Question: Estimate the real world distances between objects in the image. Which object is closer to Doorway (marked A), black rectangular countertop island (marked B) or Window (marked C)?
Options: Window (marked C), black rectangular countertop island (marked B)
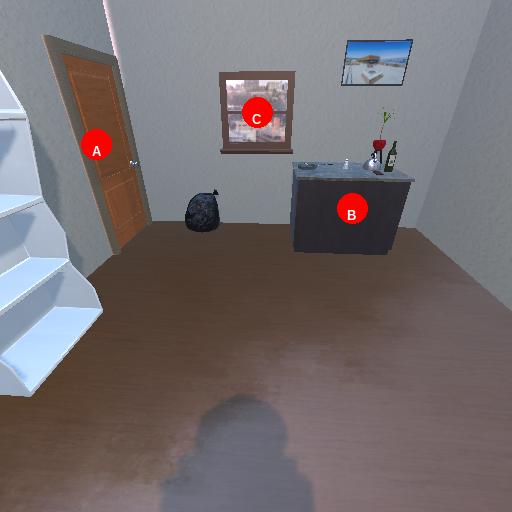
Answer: Window (marked C)